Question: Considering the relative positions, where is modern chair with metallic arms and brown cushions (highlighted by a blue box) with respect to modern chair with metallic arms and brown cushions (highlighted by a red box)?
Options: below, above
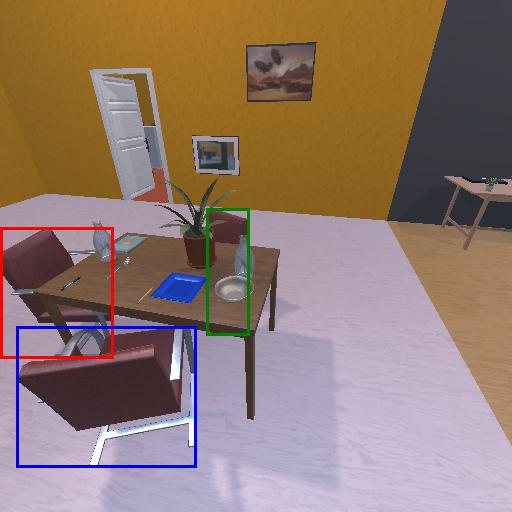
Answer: below